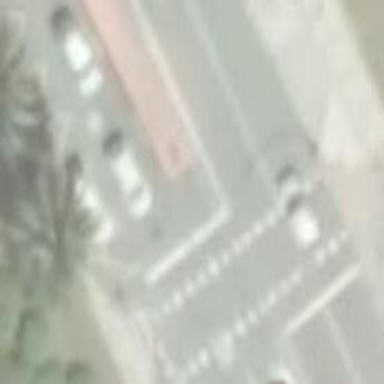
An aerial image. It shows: Road with traffic signals.